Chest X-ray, PA view. Patient: 54 years old, sex F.
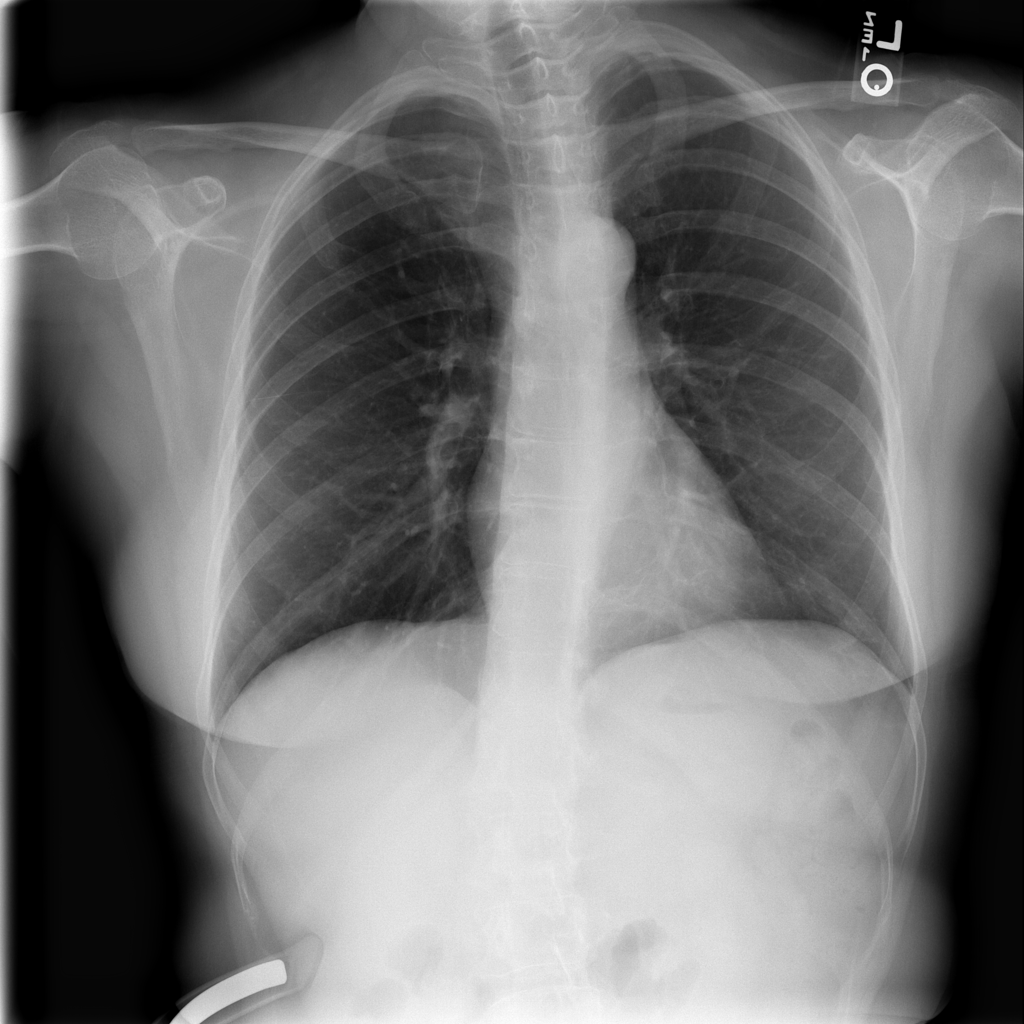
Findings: Atelectasis